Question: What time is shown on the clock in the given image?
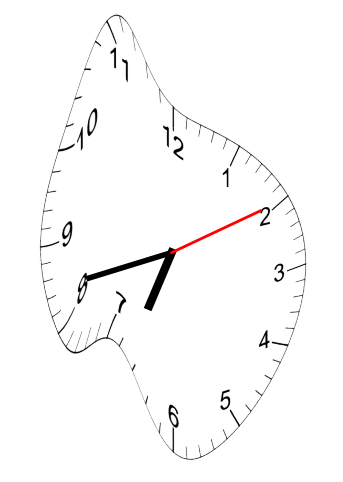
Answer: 06:42:10